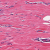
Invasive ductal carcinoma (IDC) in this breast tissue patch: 0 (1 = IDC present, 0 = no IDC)